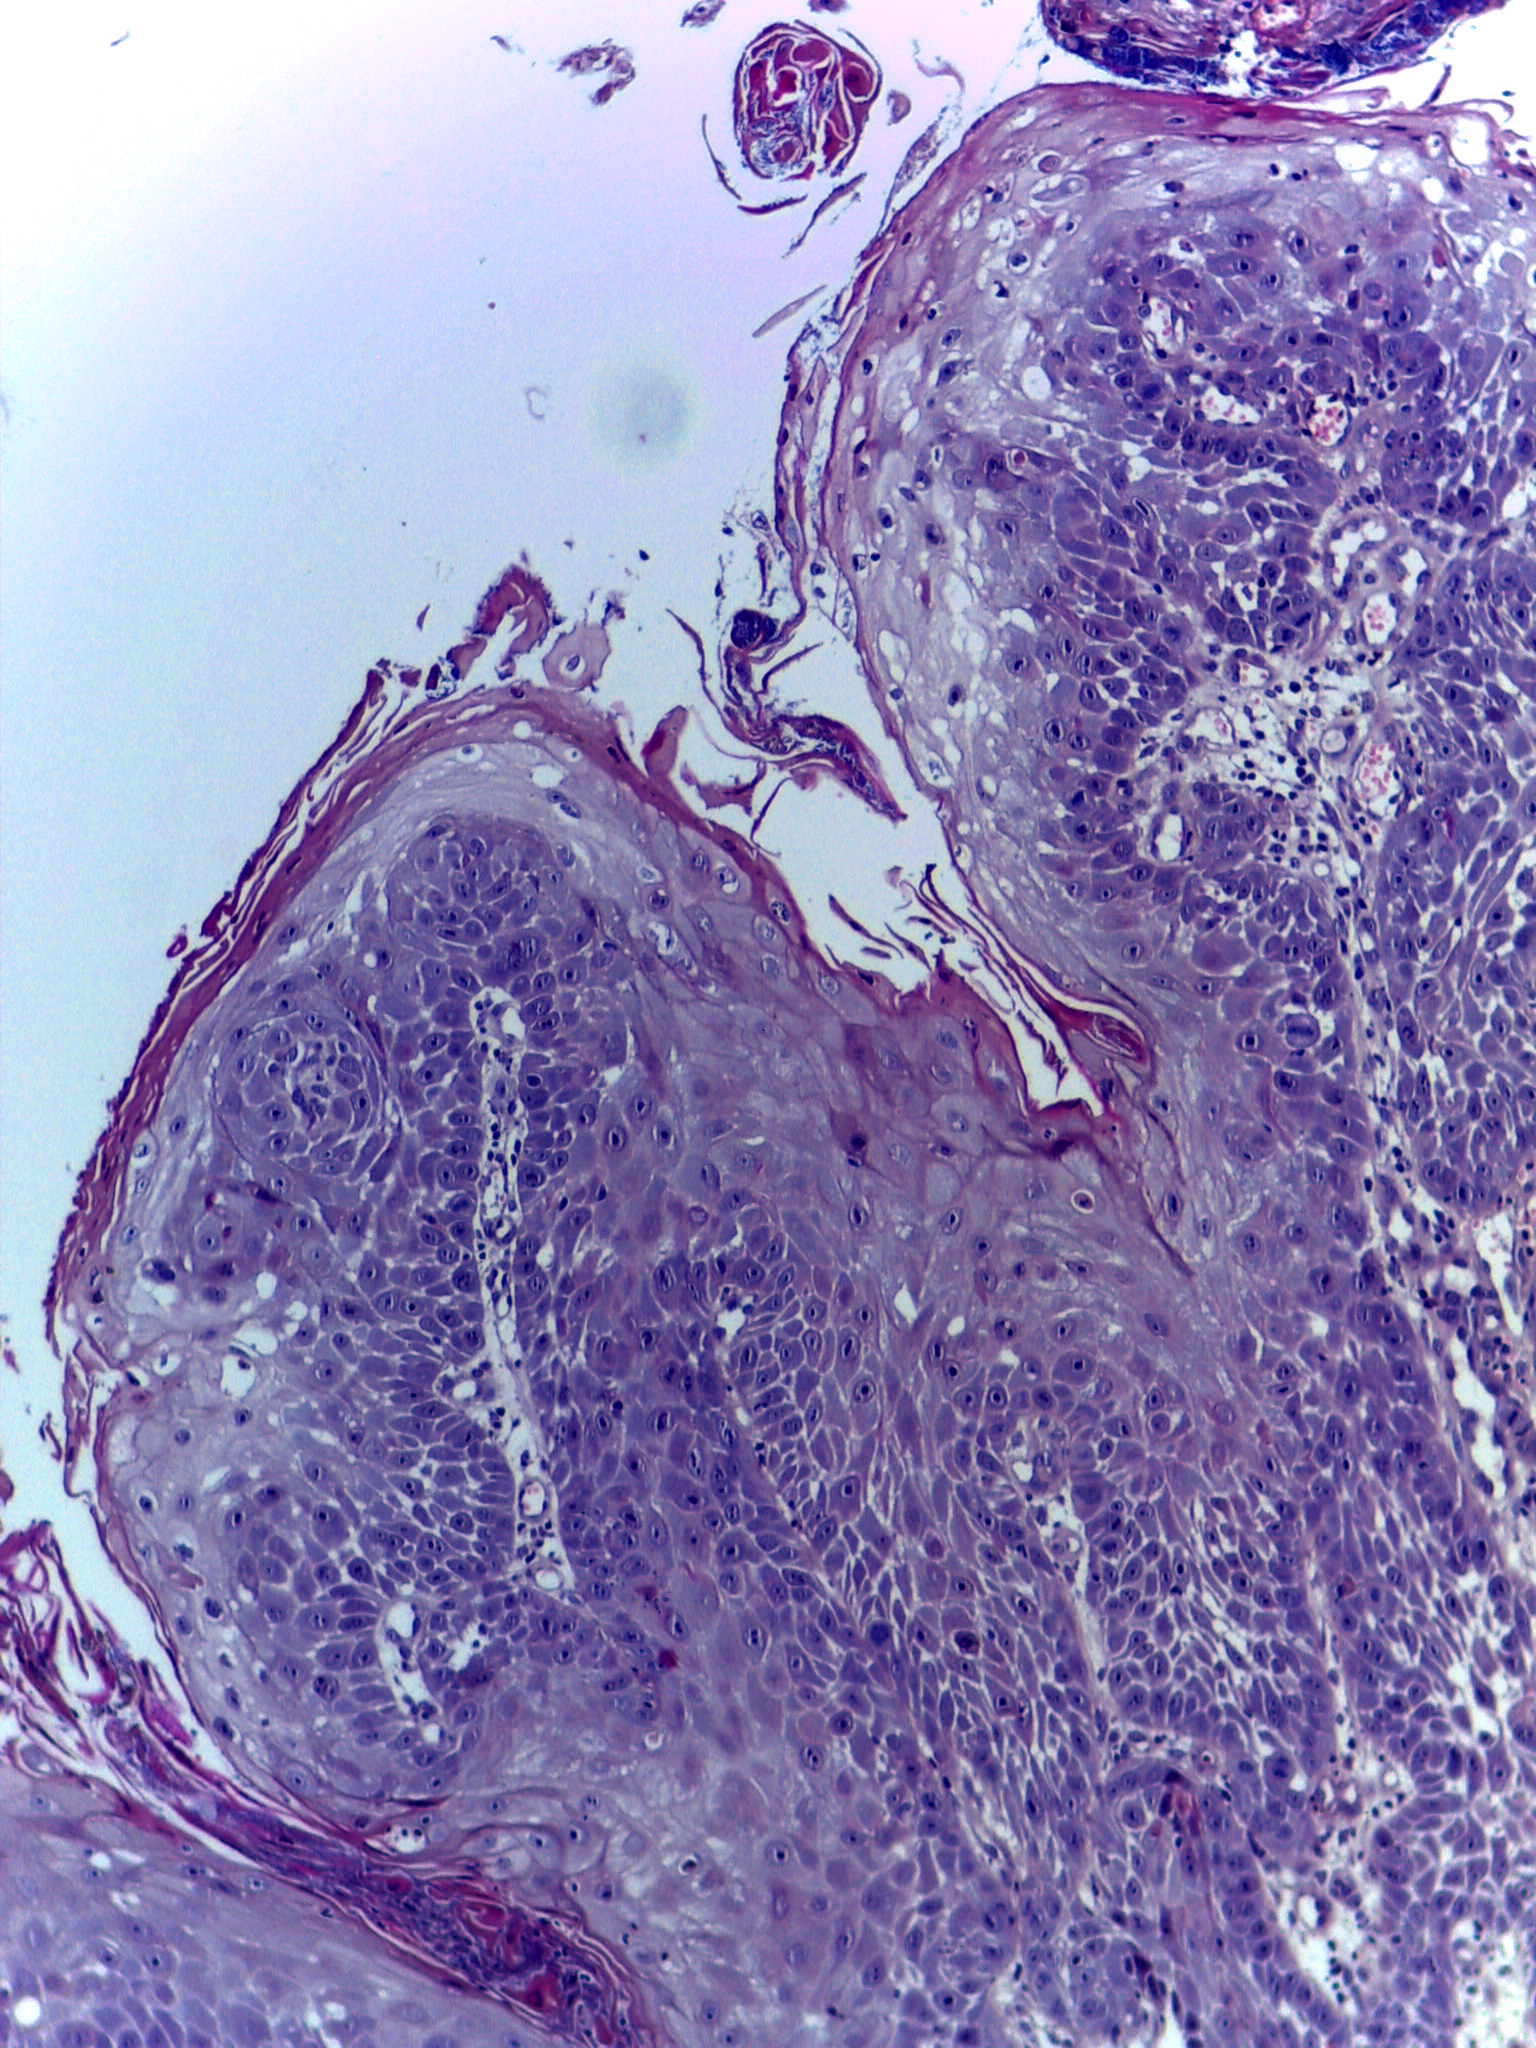
Diagnosis: OSCC